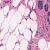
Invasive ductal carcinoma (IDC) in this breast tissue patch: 0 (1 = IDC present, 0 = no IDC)